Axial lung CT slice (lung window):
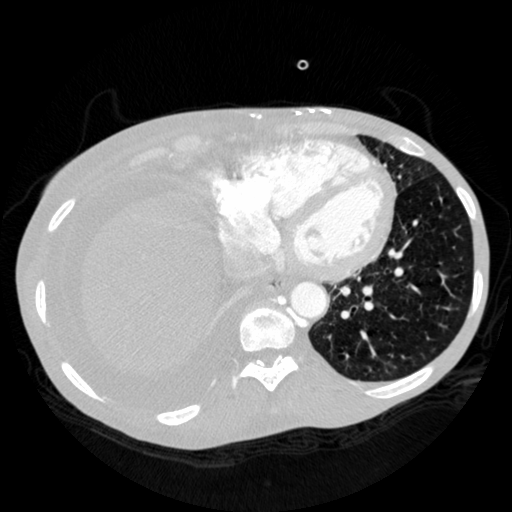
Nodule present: no